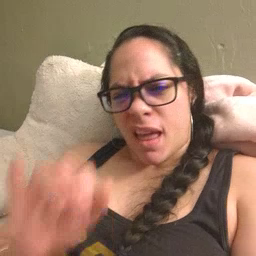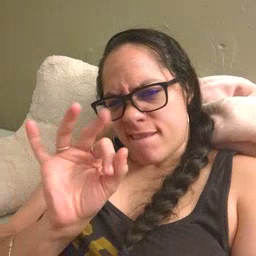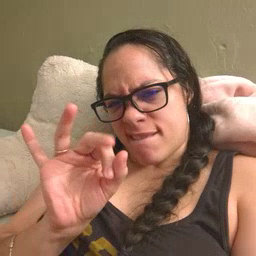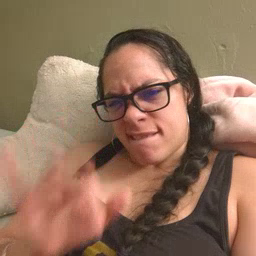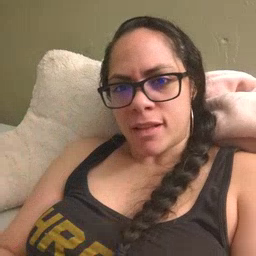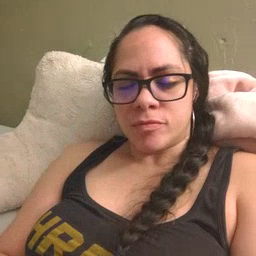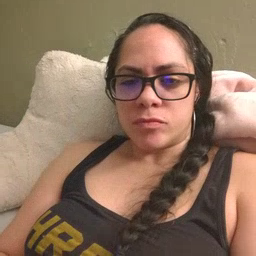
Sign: if